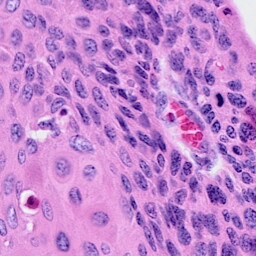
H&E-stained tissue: Cervix